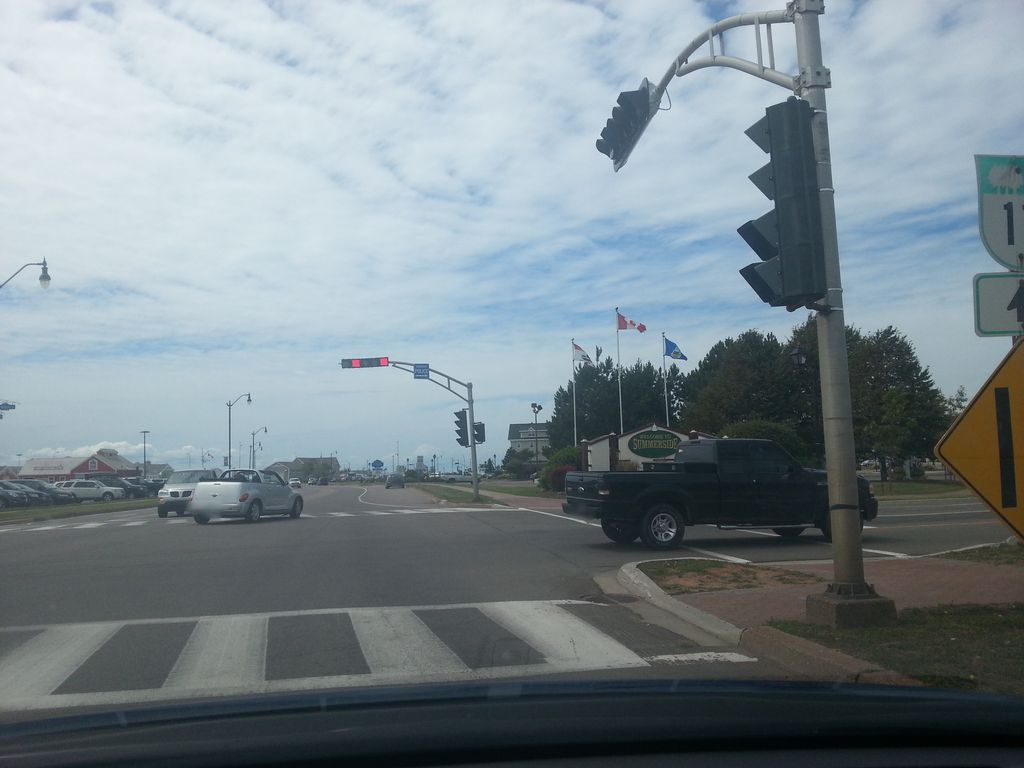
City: charlottetown